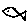
Label: fish